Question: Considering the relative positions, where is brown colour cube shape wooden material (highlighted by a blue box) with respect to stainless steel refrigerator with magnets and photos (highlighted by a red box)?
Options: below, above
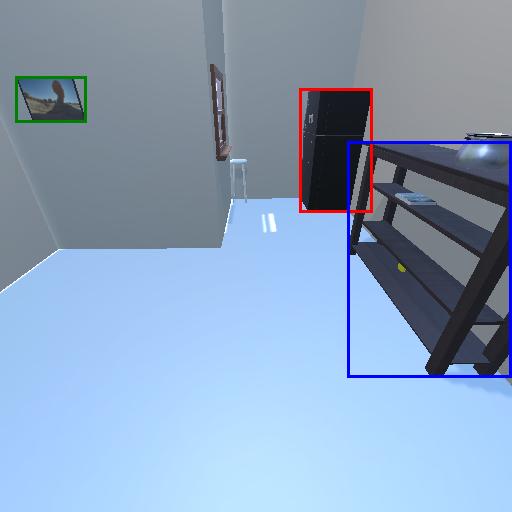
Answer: below